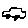
Label: car